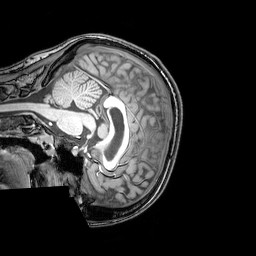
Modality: T1w
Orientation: sagittal
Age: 23
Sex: female
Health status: healthy
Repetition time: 0.081 s
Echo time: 0.037 s